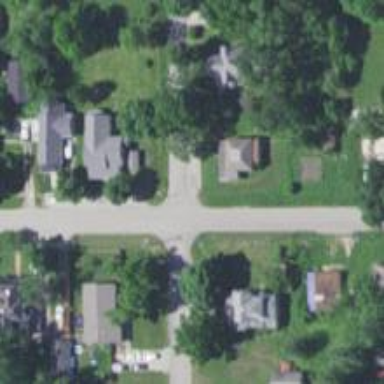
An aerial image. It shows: Residential road.